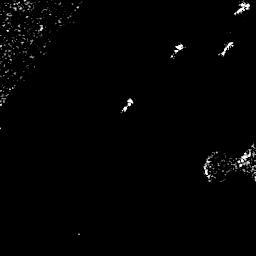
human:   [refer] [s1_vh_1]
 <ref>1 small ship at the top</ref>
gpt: <box>[[65, 15, 71, 23, 0]]</box>

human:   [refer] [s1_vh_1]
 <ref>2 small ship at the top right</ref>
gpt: <box>[[84, 14, 91, 22, 0]], [[89, 0, 97, 6, 0]]</box>